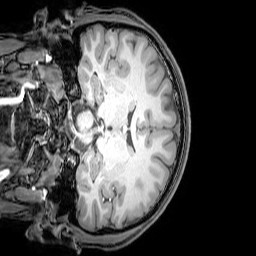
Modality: T1w
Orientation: coronal
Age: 25
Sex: male
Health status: healthy
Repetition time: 0.081 s
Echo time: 0.037 s